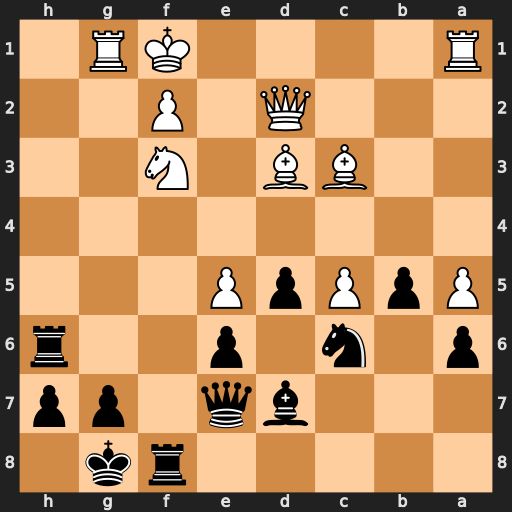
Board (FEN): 5rk1/3bq1pp/p1n1p2r/PpPpP3/8/2BB1N2/3Q1P2/R4KR1
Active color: b
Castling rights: -
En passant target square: -
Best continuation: Rxf3 Qxh6 Rxd3